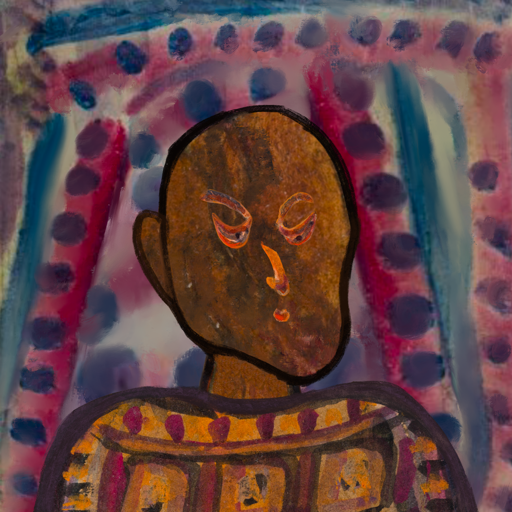
Background: HillGirl, Head And Neck Side: Mosgoul, Face Side: Hypocrite, Bust: Doll, Hair Side: Blank, Head Accessory: Blank, Second Necklace: Blank, Necklace: Blank, Baby: Blank